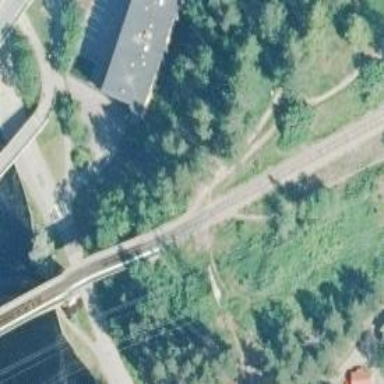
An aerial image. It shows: Crossing for the railway.